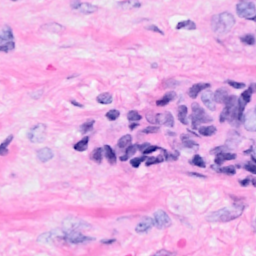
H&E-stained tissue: Breast